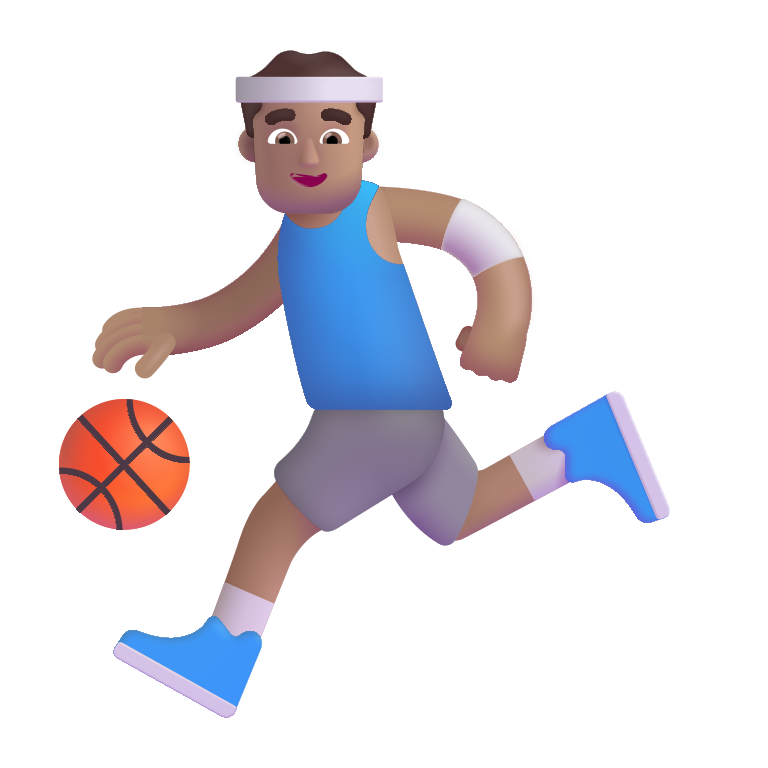
man bouncing ball color